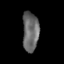
Tissue: skin
Cell type: Epithelial cells
Senescence score: 0.2406
Nuclear area (px): 628
Mean DAPI intensity: 105.382